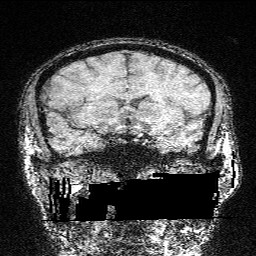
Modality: FLASH
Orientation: sagittal
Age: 30
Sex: male